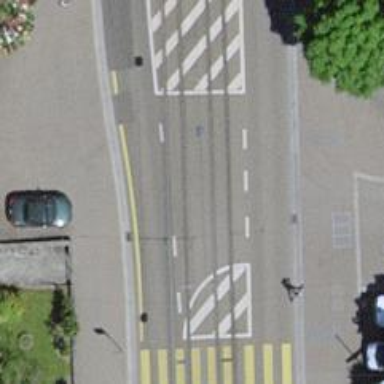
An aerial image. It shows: Railway crossing.